Question: I have a Power BI report that calculates the number of jobs due in a month and reports on how many jobs are completed on time. The report works well except I cannot figure out how to include jobs that were completed ahead of time a month early, as done on time.
I have measures in place for:
- - - -
Measure "Due":
'''
Due = COUNTROWS ( Table1 )
'''
Measure "Done on time":
'''
Done on time =
VAR DueMonth = MONTH ( FIRSTDATE ( Table1[due_date] ) )
RETURN
CALCULATE (
[Due],
FILTER (
Table1,
MONTH ( Table1[completed] ) = DueMonth
)
)
'''
Measure "Outside time":
'''
Outside time =
VAR DueMonth = MONTH ( FIRSTDATE ( Table1[due_date] ) )
RETURN
CALCULATE (
[Due],
FILTER (
Table1,
MONTH ( Table1[completed] ) <> DueMonth &&
NOT ISBLANK ( Table1[completed] )
)
)
'''
Measure "Incomplete":
'''
Incomplete =
VAR DueMonth = MONTH ( FIRSTDATE ( Table1[due_date] ) )
RETURN
CALCULATE (
[Due],
FILTER (
Table1,
ISBLANK ( Table1[completed] )
)
)
'''
Measure "% Perf"
'''
% Perf =
DIVIDE (
[Done on time],
[Due],
BLANK()
)
'''
Expected results would be jobs completed early be added to the total jobs completed in the correct month.
Sample Output:
<URL>
<URL>

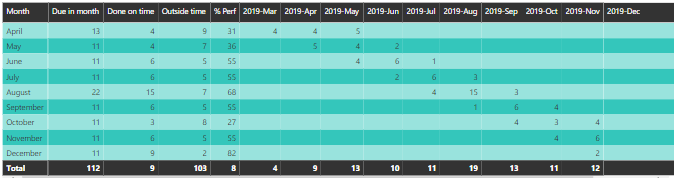
Answer: if I understand the question correctly, you want to change the metric to take into consideration all completed task ON or before the completion month:
'''
Done on time or prior=
VAR DueMonth = MONTH ( FIRSTDATE ( Table1[due_date] ) )
RETURN
CALCULATE (
[Due],
FILTER (
Table1,
MONTH ( Table1[completed] ) <= DueMonth
)
)
'''
Or consider planned month and planned month -1:
'''
Done on time or month before=
VAR DueMonth = MONTH ( FIRSTDATE ( Table1[due_date] ) )
RETURN
CALCULATE (
[Due],
FILTER (
Table1,
MONTH ( Table1[completed] ) = DueMonth || MONTH ( Table1[completed] ) = DueMonth -1
)
)
'''
Please take notice, that you might need take year into consideration as well. If that is so, I would suggest you try <URL> function like this:
'''
Done on time or month before=
VAR DueMonth = EOMONTH( FIRSTDATE ( Table1[due_date] ) )
RETURN
CALCULATE (
[Due],
FILTER (
Table1,
EOMONTH( Table1[completed] ) = DueMonth || EOMONTH( Table1[completed] ) = dateadd(DueMonth, -1, month)
)
)
'''